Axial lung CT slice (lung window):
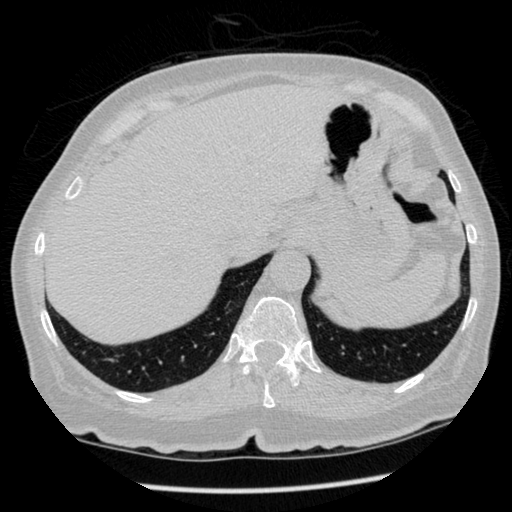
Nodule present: no